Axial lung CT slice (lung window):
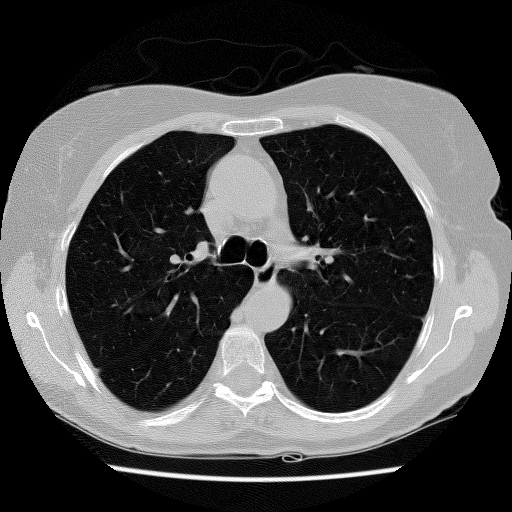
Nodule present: no